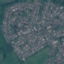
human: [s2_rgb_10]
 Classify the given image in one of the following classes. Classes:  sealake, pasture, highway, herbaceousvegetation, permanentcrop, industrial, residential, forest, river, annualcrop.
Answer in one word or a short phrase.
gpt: Residential